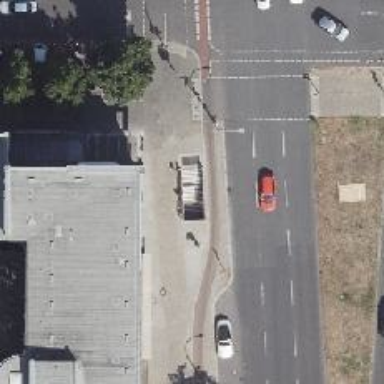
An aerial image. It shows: Subway entrance.